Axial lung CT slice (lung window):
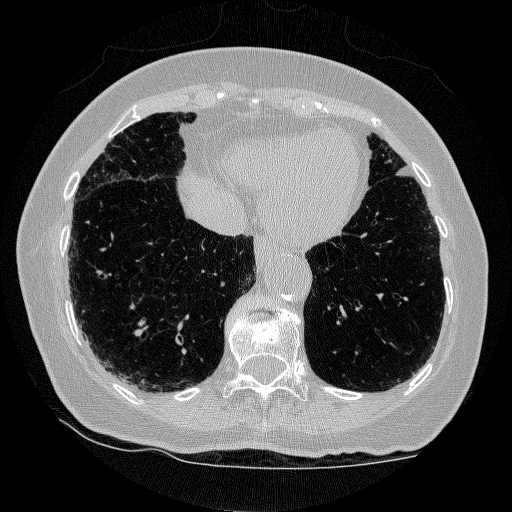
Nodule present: no